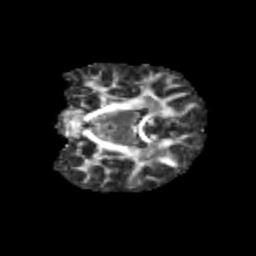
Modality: FA
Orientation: coronal
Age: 11
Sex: female
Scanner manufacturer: siemens
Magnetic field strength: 3 T
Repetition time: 3.8 s
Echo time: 0.07 s